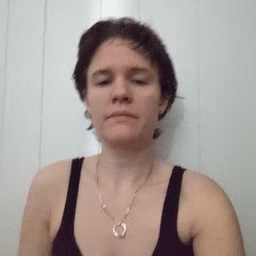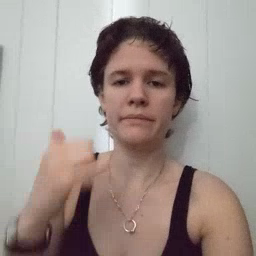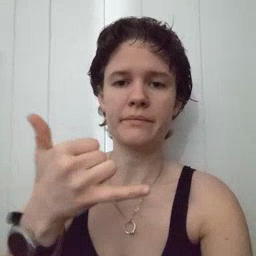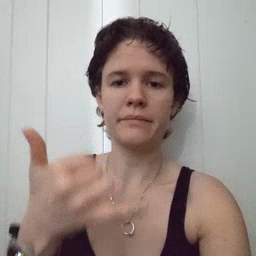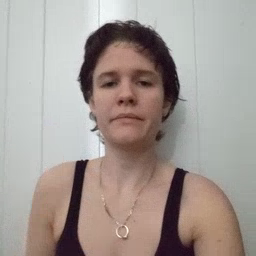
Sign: yellow